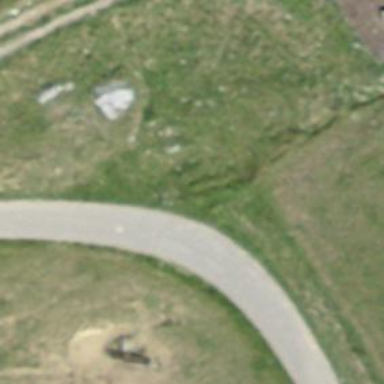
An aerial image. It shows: Grass path.